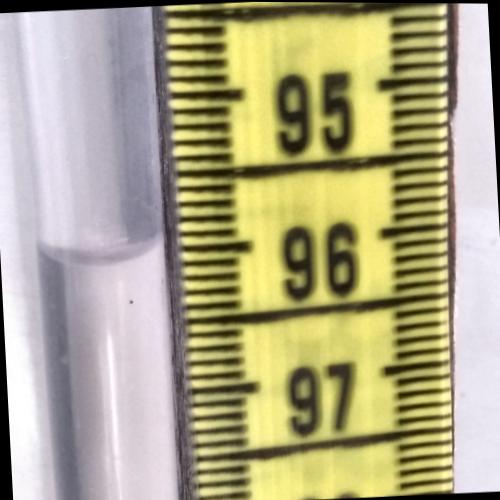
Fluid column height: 96.0 cm